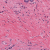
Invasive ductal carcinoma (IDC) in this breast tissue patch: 0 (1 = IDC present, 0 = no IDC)